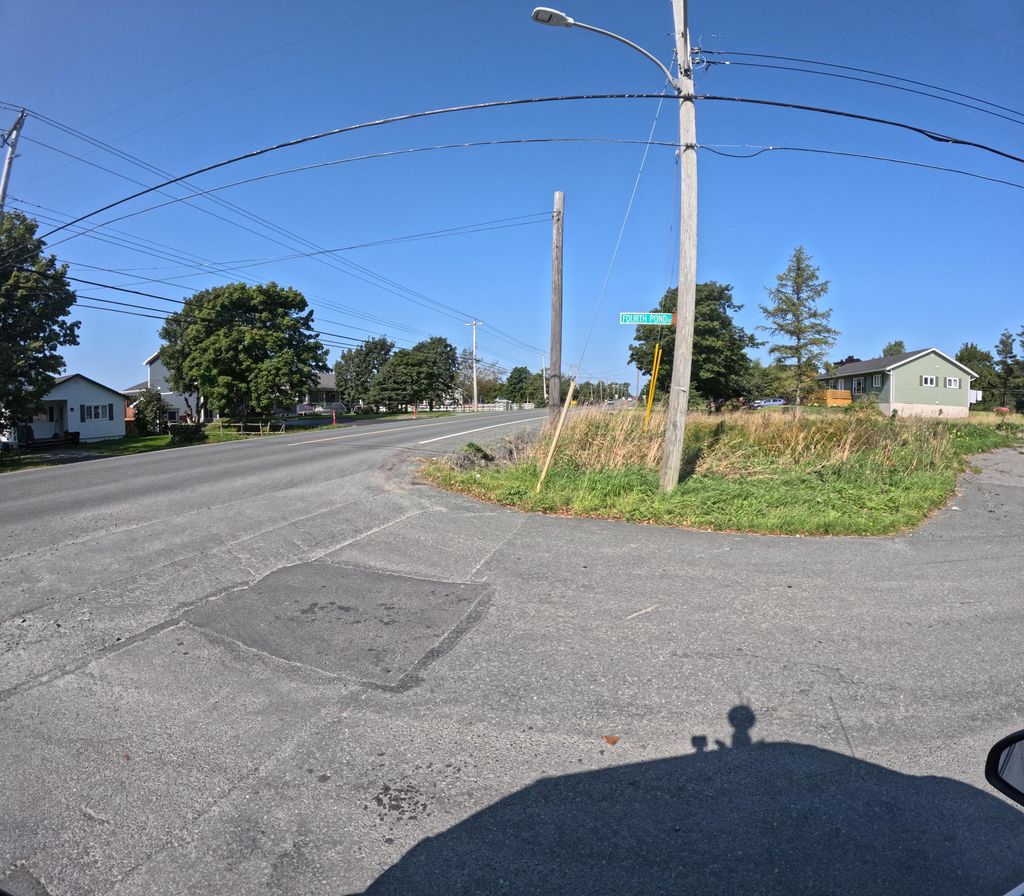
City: st_johns